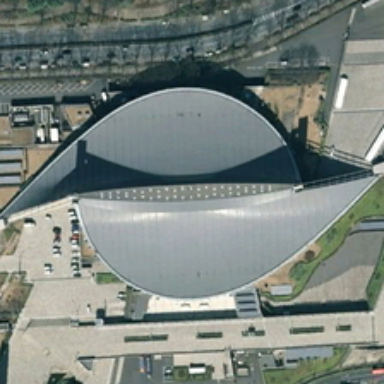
Two semi drop shaped grey buildings located along the road  with some cars parked beside it .